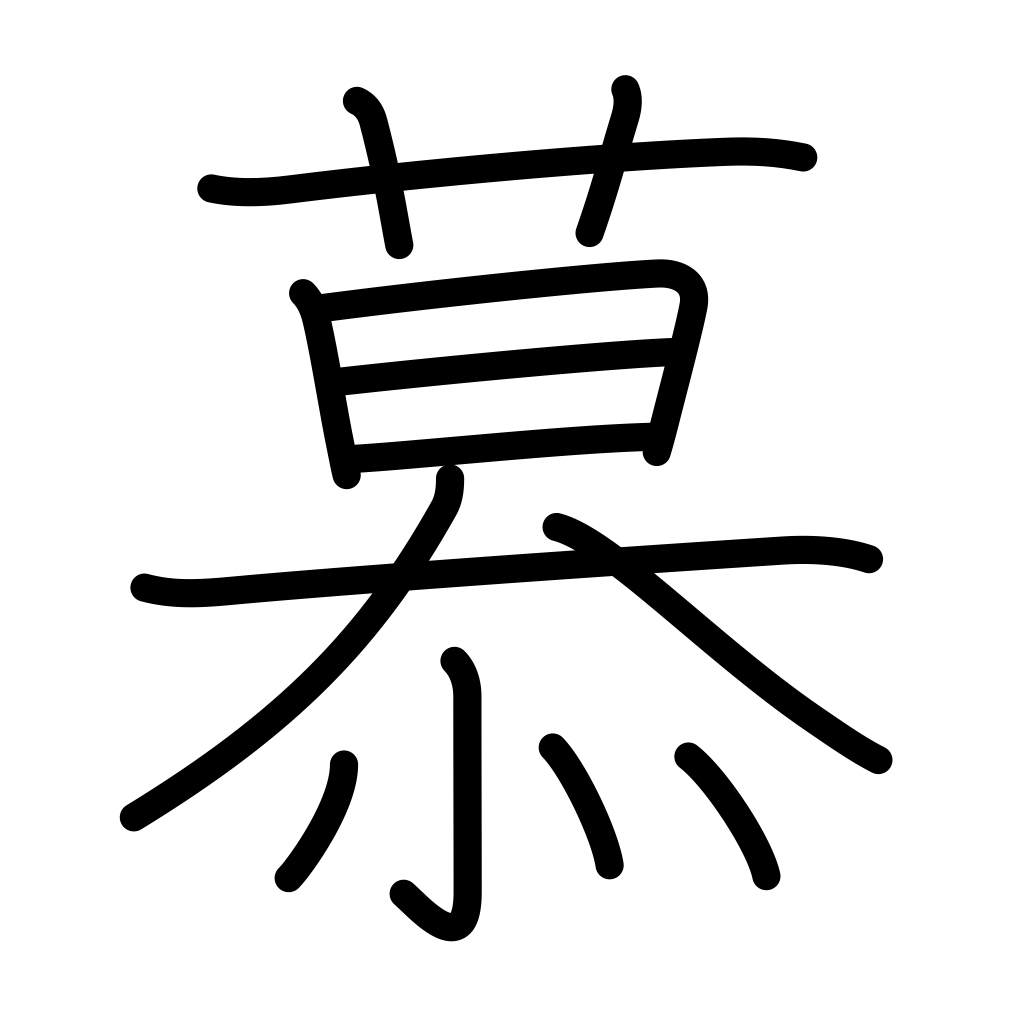
Meaning: pining, yearn for, love dearly, adore